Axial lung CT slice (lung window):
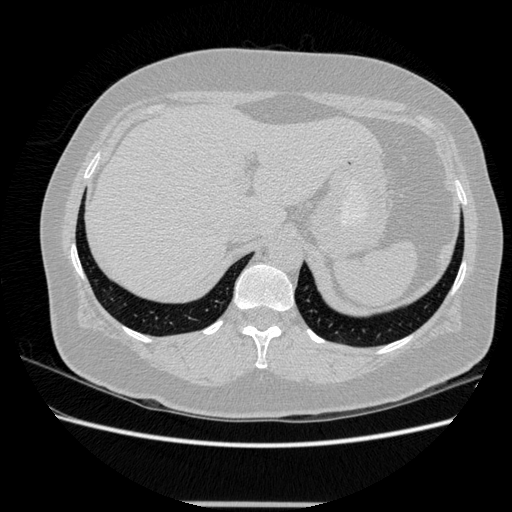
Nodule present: no